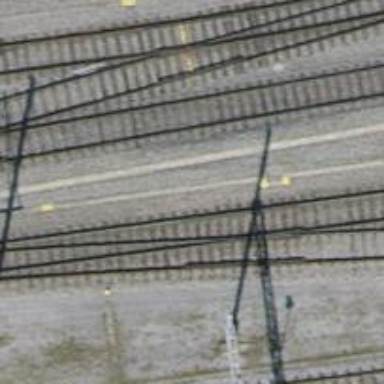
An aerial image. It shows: Rail siding with electrified tracks using contact line.